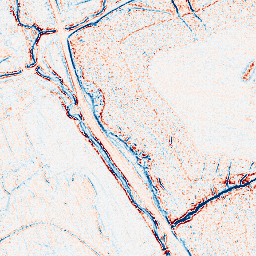
Category: edge_preserving
Decomposition family: bilateral
Decomposition parameters: d: 5
sigma_color: 75
sigma_space: 75
Upsampling method: linear_exact
Upsampling parameters: scale: 8
Upsampling scale: 8